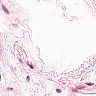
Metastatic tissue present: no